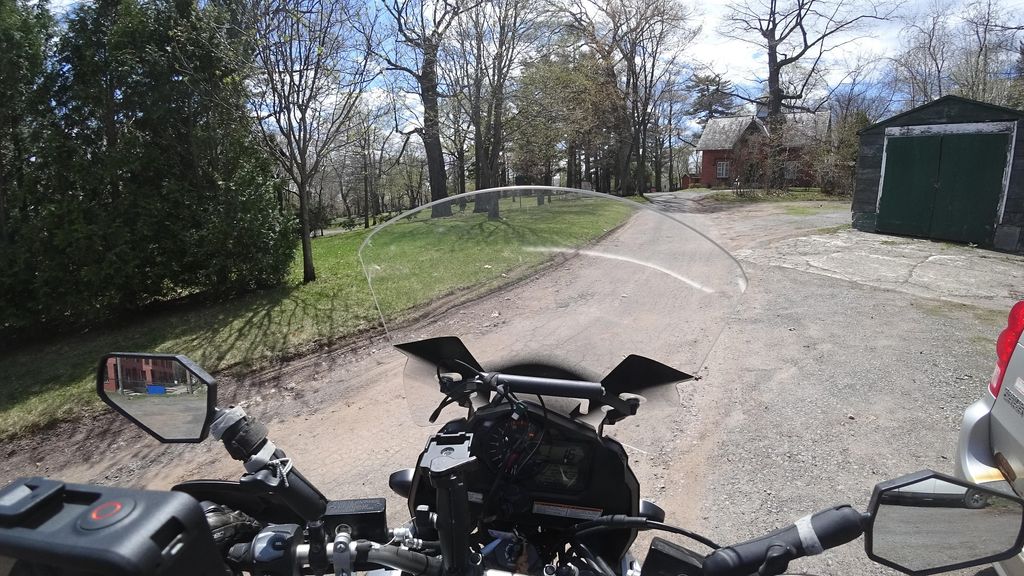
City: quebec_city